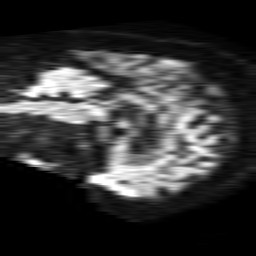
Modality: TRACE
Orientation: sagittal
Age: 49
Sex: male
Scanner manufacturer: philips
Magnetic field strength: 1.5 T
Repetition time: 4.6 s
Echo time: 0.09059 s